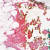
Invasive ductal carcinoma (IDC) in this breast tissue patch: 0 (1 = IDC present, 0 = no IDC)